Question: I'm trying to generate a QR code for the Google Authenticator app for my site (to use for Two-Factor Authentication user login.) I follow <URL>
So I made up this URL:
<URL>
that created the QR code (from the link above.)
But when I scan it with the <URL> like it does for other services -- see Google in other entries:

So what parameter am I missing there?
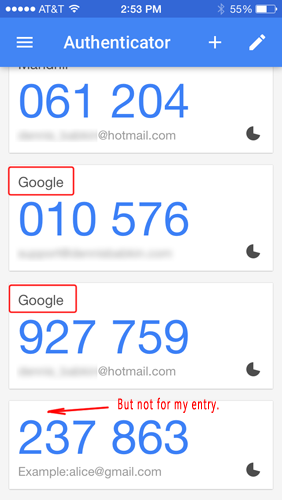
Answer: The otpauth uri must be encoded in the charts url.
'https://chart.googleapis.com/chart?chs=200x200&chld=M|0&cht=qr&chl=otpauth%3A%2F%2Ftotp%2FExample%3Aalice%40gmail.com%3Fsecret%3DTGABZXEP4LKB46AX%26issuer%3DExample'
You can get away with replacing '...&issuer=...' with '...%26issuer=...', but a properly encoded url is best.